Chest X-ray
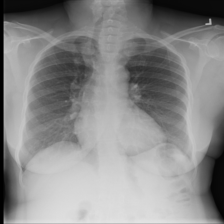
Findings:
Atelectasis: negative
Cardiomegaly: negative
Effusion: negative
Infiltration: positive
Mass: positive
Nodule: negative
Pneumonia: negative
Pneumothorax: negative
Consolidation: negative
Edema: negative
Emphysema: negative
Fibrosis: negative
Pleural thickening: negative
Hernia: negative